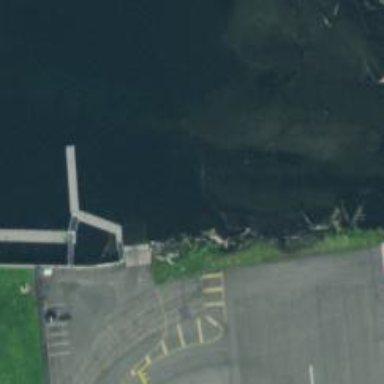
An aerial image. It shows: Slipway service road.